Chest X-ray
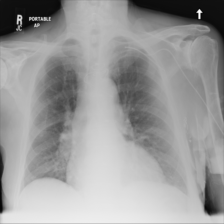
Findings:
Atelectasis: negative
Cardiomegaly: negative
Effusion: negative
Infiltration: negative
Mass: negative
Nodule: negative
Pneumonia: negative
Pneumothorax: negative
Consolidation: negative
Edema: negative
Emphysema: negative
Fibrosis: negative
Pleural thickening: negative
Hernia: negative